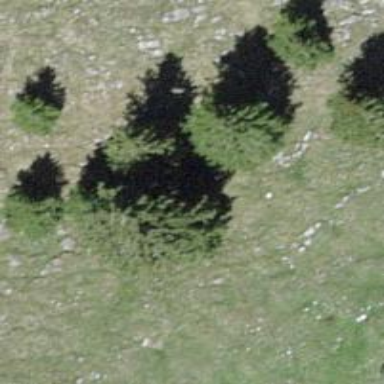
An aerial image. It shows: Needle-leaved tree in natural setting.